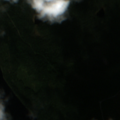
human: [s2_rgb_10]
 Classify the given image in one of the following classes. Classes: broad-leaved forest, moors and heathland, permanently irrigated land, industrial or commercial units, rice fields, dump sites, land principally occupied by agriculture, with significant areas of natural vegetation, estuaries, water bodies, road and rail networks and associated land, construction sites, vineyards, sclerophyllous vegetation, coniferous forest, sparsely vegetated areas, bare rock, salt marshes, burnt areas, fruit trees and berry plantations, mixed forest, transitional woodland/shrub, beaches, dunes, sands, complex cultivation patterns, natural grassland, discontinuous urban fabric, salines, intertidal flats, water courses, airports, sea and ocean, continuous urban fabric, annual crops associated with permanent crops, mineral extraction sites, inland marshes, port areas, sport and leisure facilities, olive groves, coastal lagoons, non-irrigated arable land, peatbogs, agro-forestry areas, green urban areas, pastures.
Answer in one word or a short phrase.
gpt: coniferous forest, mixed forest, water bodies